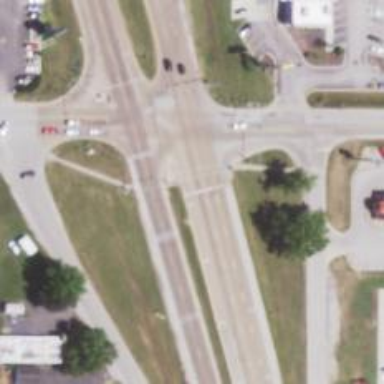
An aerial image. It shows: Solid stop line on the road.